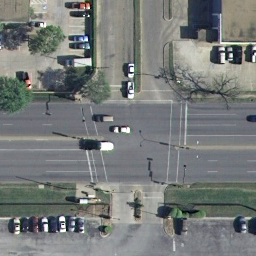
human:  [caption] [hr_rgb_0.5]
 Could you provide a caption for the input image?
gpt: An intersection with many cars parked at the corners .

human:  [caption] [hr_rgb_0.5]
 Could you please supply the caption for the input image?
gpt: An intersection with some houses and plants at the corners .

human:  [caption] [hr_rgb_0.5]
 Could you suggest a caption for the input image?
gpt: An intersection with many cars parked at the corners .

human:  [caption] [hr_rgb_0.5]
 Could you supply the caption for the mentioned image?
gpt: An intersection with some cars on the road .

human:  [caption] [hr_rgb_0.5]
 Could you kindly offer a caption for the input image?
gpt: An intersection with two roads vertical to each other .